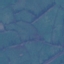
Land use / land cover: Pasture